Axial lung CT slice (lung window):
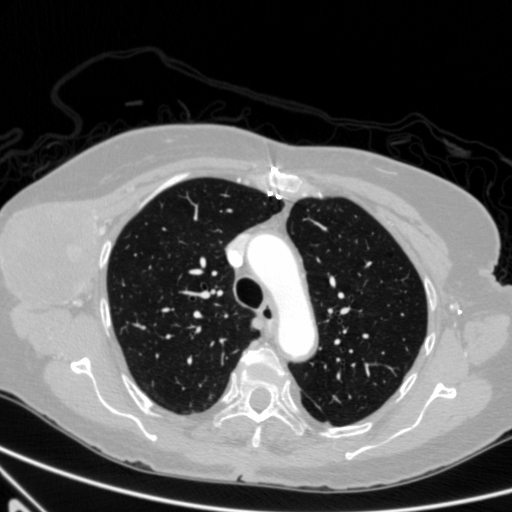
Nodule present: no